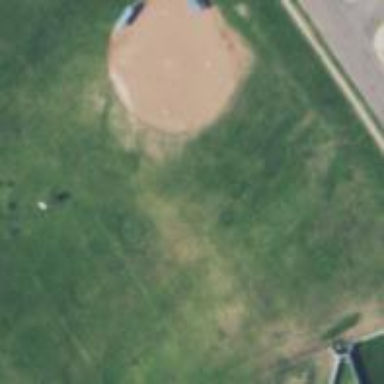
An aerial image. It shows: Baseball pitch for leisure and sports activities.